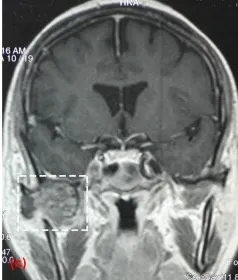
MRI results confirmed an irregular neoplasm surrounding the mandibular condyle with an unclear joint space (c, coronal plan, white rectangular region).
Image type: radiology (mri)